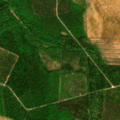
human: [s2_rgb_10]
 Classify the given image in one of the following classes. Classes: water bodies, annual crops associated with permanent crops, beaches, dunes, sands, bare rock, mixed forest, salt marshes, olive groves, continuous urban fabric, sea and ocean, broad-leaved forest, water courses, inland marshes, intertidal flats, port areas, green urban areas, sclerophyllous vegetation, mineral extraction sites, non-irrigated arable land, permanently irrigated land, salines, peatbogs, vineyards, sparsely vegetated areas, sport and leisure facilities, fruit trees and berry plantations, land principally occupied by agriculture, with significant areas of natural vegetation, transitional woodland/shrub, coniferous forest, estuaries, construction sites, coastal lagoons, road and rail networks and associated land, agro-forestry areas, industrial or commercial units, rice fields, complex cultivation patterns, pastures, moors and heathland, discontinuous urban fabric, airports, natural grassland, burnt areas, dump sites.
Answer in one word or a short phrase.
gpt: coniferous forest, mixed forest, transitional woodland/shrub, peatbogs